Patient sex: M
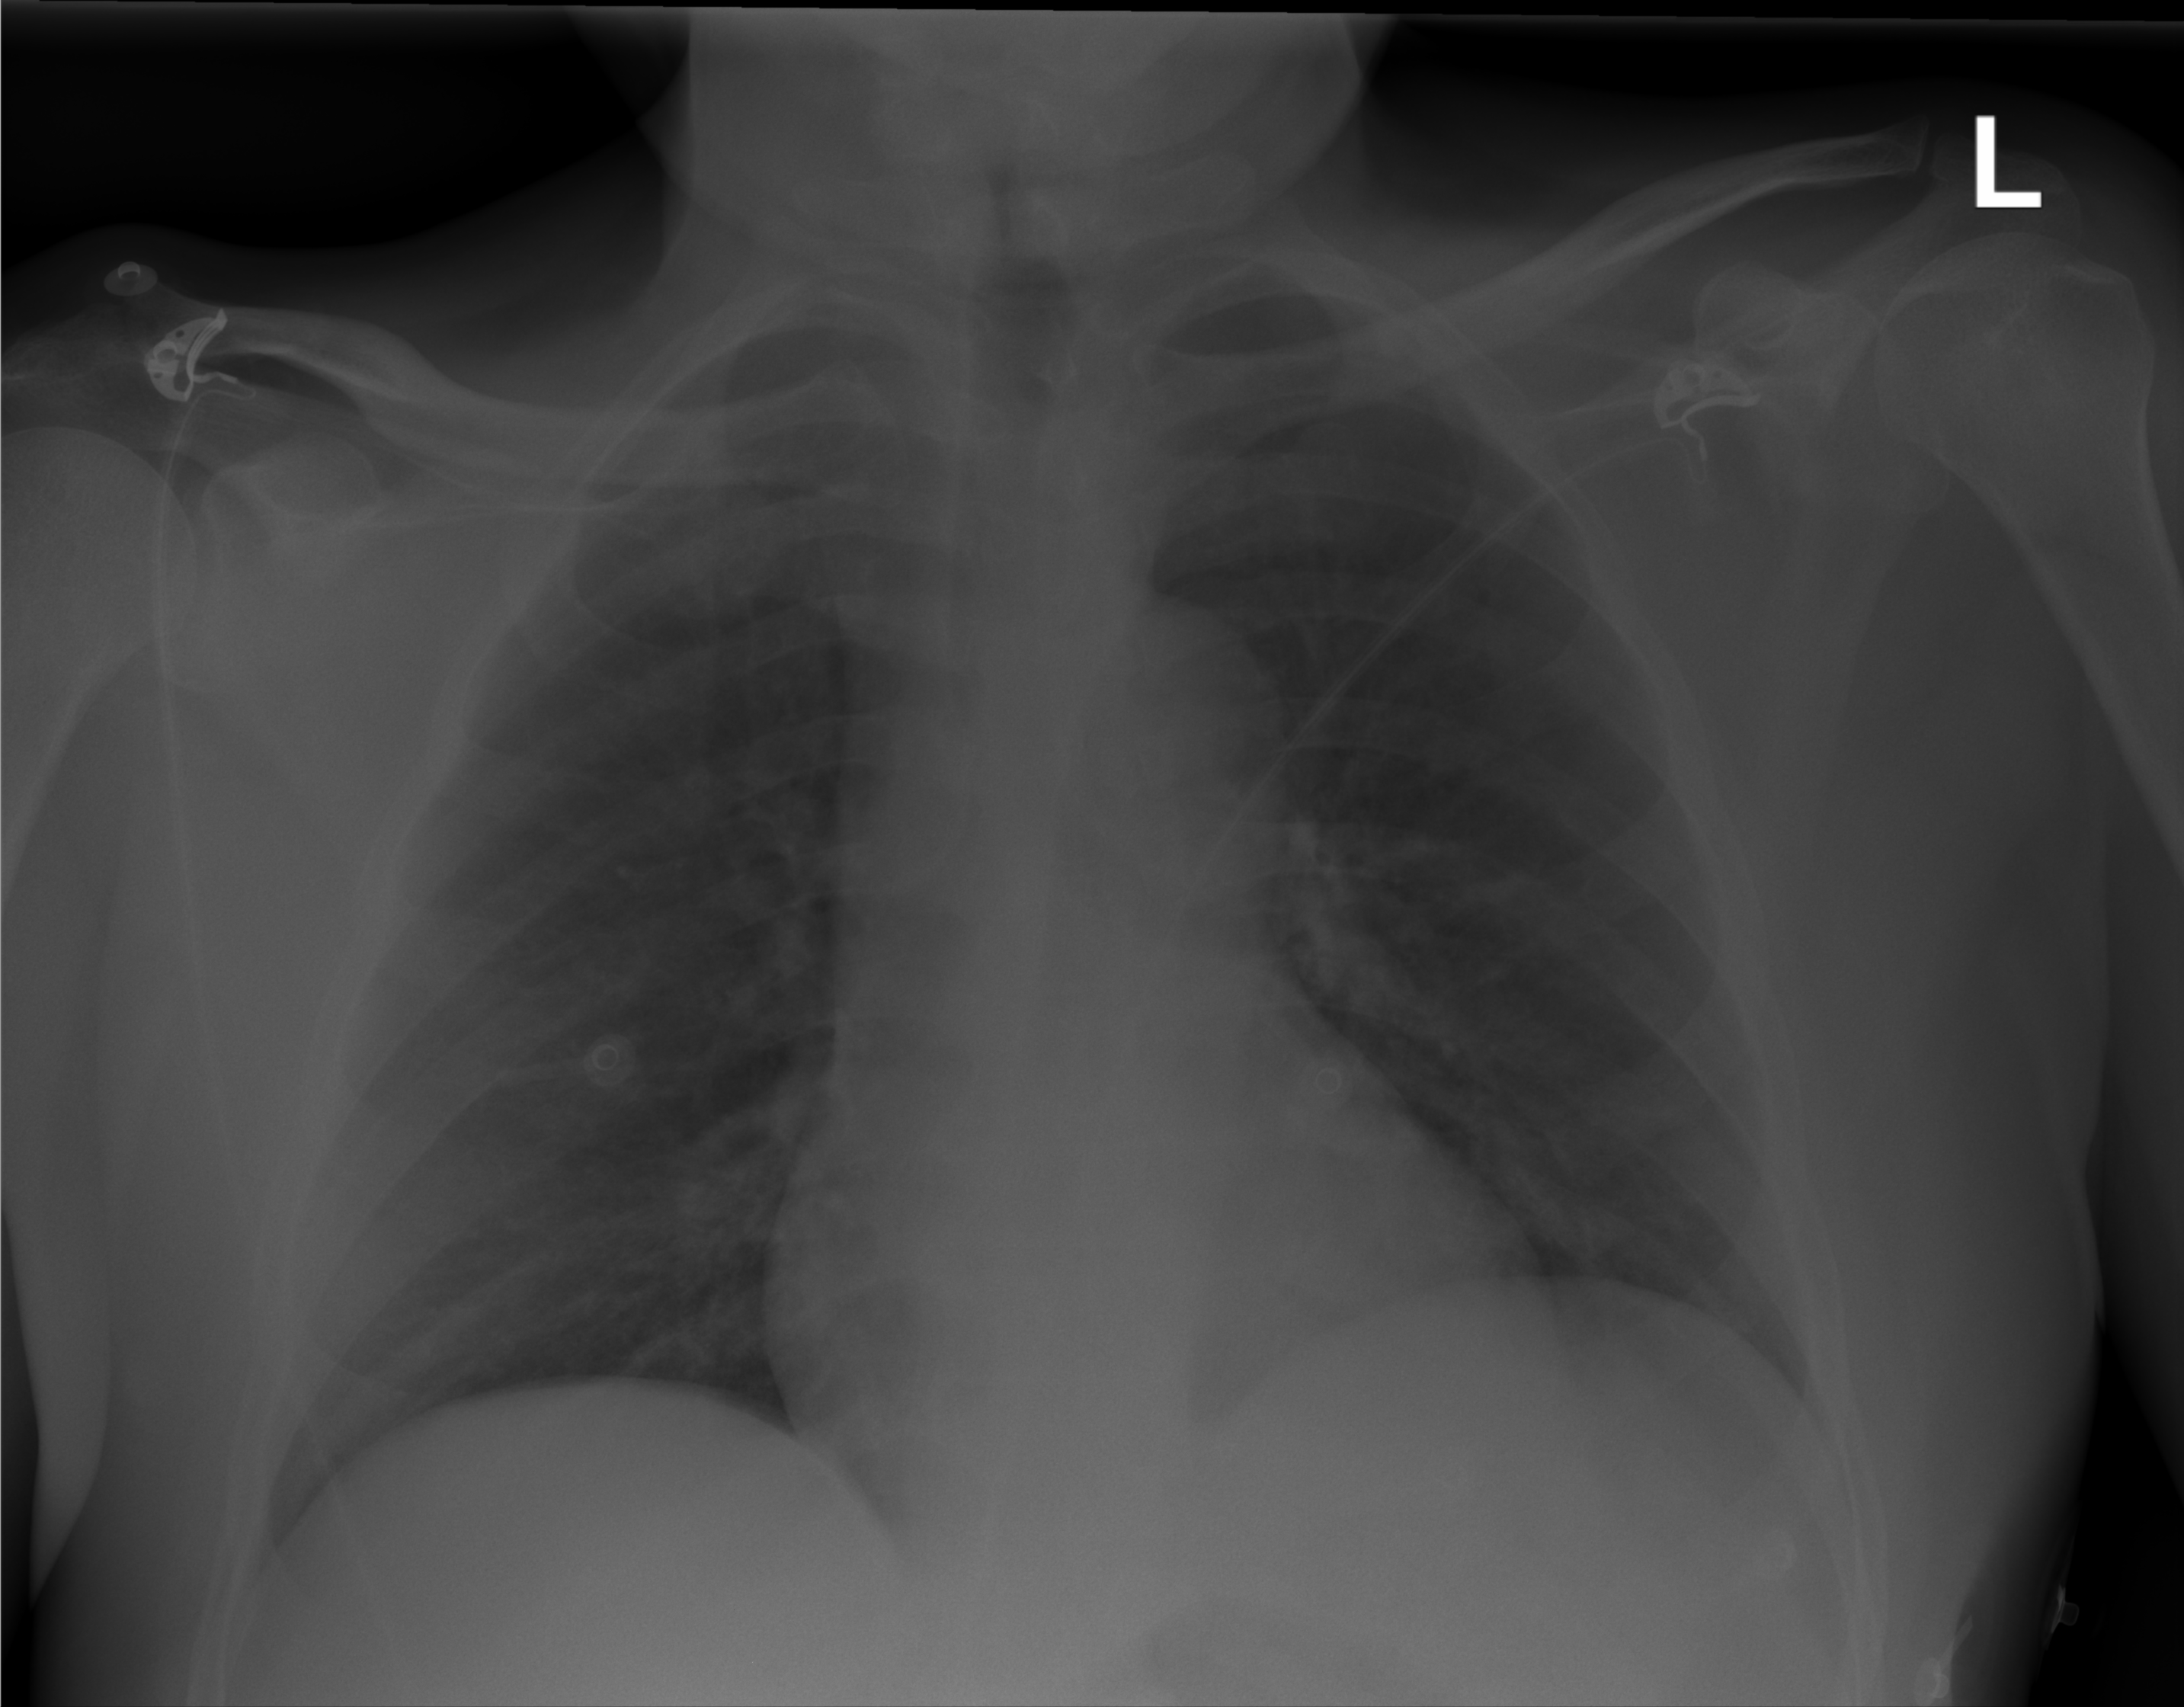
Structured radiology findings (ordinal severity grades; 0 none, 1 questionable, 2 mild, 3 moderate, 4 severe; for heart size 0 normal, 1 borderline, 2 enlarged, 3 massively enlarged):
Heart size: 0
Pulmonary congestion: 0
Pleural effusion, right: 0
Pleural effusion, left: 0
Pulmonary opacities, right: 1
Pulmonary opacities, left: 0
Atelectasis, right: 0
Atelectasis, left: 0